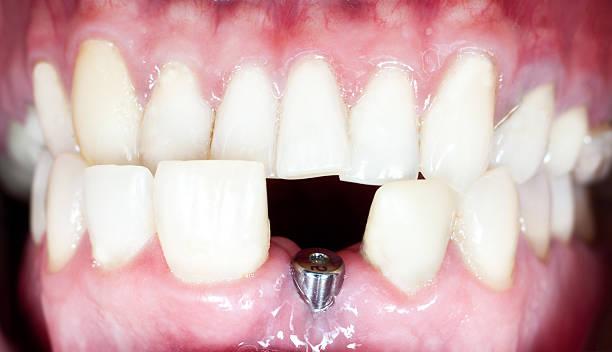
Condition: hypodontia